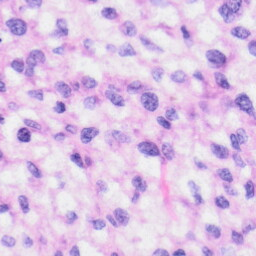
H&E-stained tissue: Liver